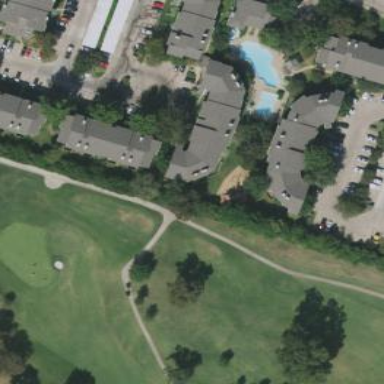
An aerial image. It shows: Path designated for golf carts.